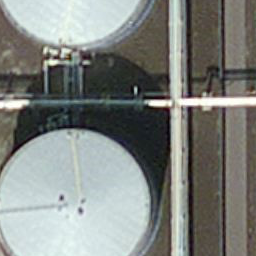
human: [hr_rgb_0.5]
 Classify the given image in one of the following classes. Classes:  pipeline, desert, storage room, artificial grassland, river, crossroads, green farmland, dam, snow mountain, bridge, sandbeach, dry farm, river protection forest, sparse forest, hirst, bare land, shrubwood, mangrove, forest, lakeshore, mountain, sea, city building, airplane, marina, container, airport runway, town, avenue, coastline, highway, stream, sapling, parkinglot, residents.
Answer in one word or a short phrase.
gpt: storage room